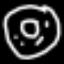
Label: donut